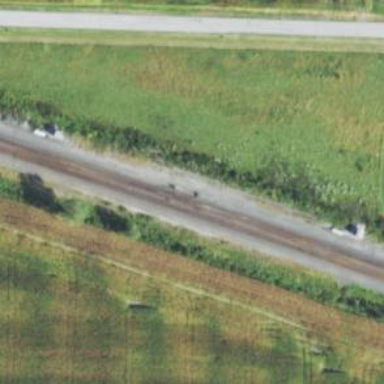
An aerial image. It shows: Railway track.